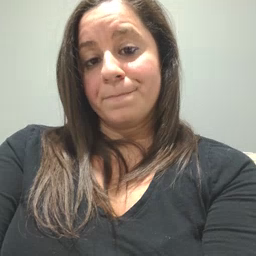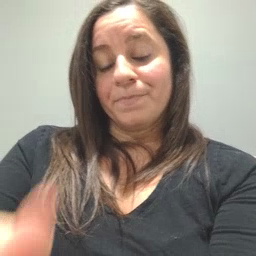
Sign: beside